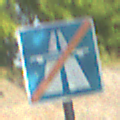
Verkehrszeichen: EndeAutbahn
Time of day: MorningAfternoon
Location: Outdoor (Nature)
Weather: PartlyCloudy
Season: NotSpecified
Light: Natural